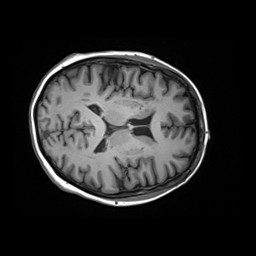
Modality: T1w
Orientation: axial
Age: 65
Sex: female
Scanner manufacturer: siemens
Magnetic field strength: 3 T
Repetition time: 2.2 s
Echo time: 0.00245 s